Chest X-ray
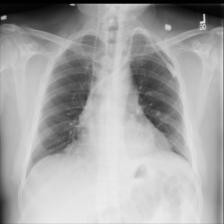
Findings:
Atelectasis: negative
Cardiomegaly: negative
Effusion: negative
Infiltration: negative
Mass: negative
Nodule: negative
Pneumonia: negative
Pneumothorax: negative
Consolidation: negative
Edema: negative
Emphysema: negative
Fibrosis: negative
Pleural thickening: negative
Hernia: negative